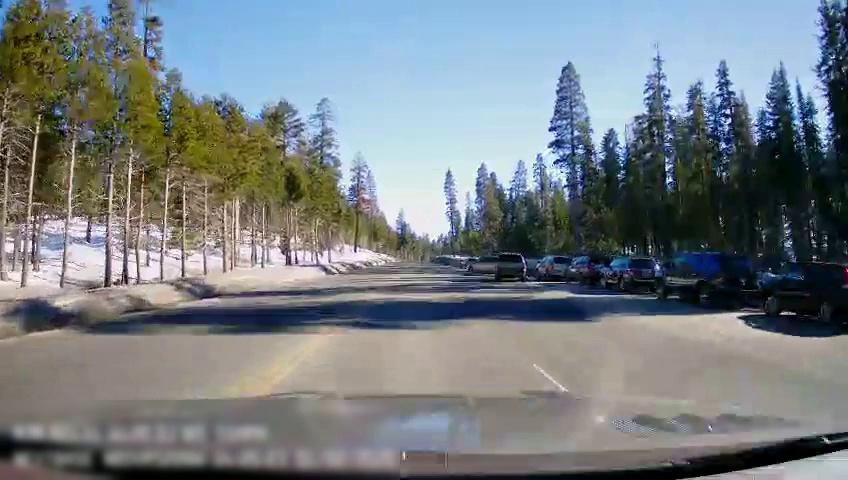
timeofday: Day
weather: Snowy
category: Drivable Space
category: Vehicles | SUV
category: Vehicles | SUV
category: Vehicles | SUV
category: Vehicles | SUV
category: Vehicles | SUV
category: Vehicles | SUV
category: Vehicles | SUV